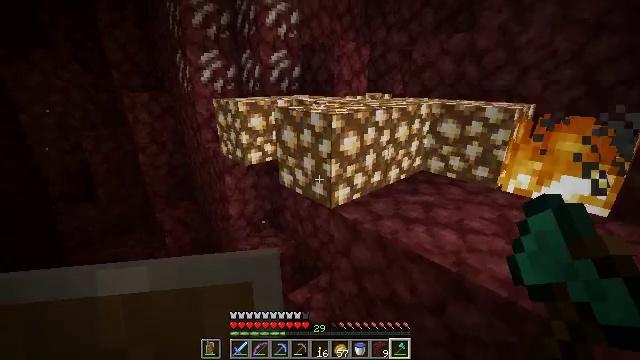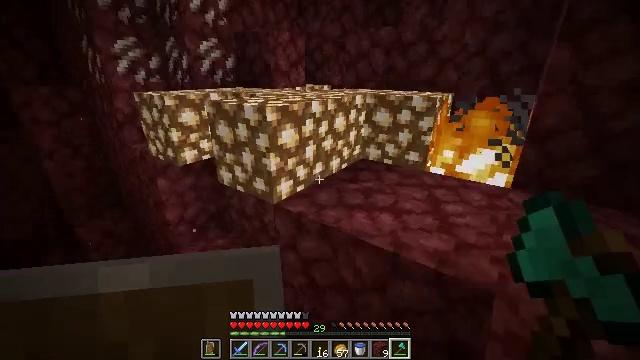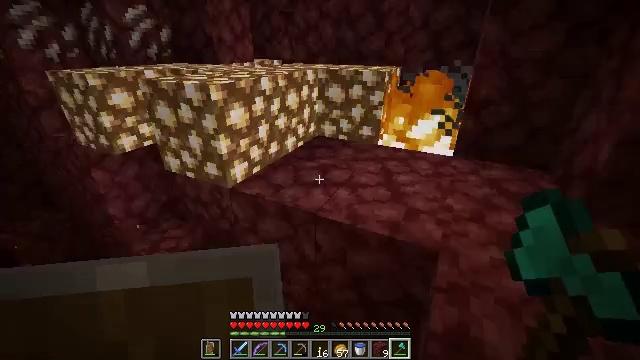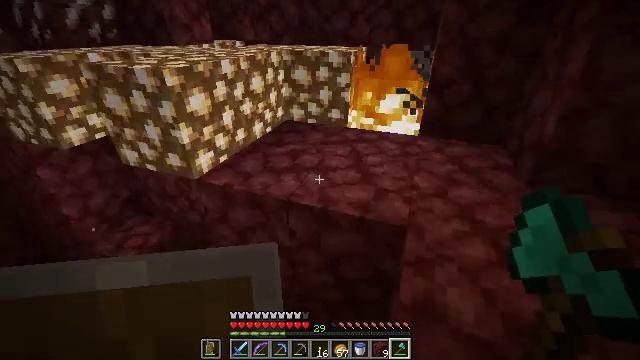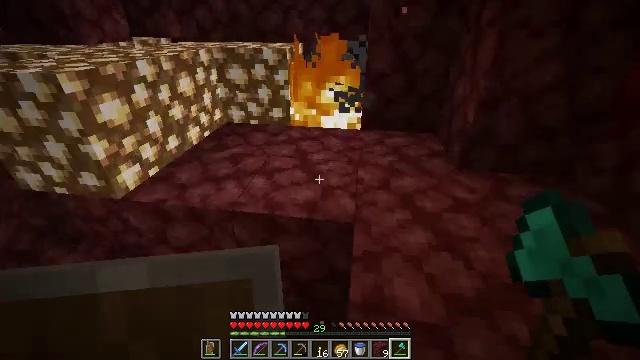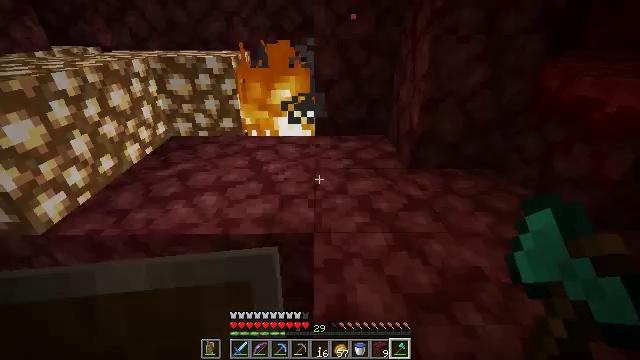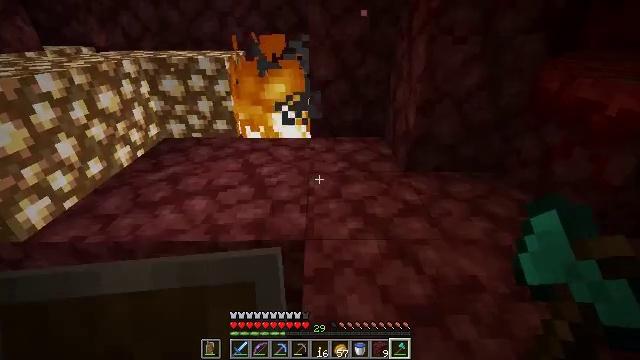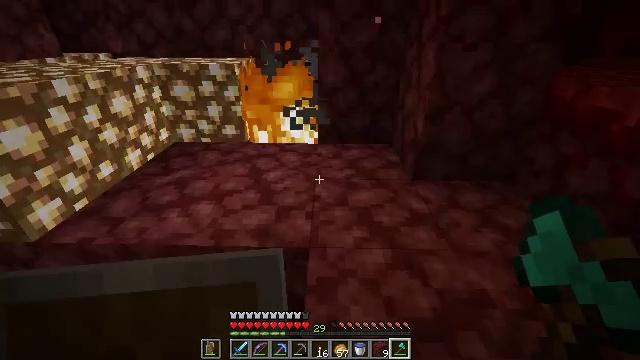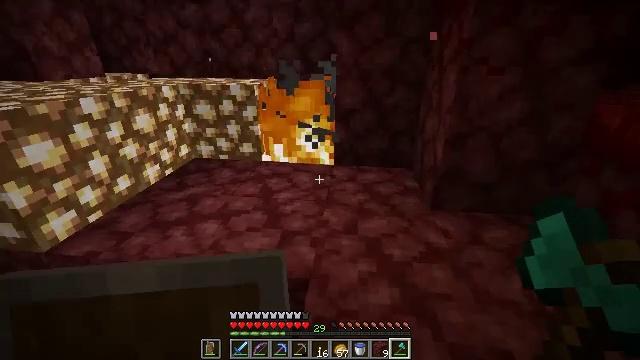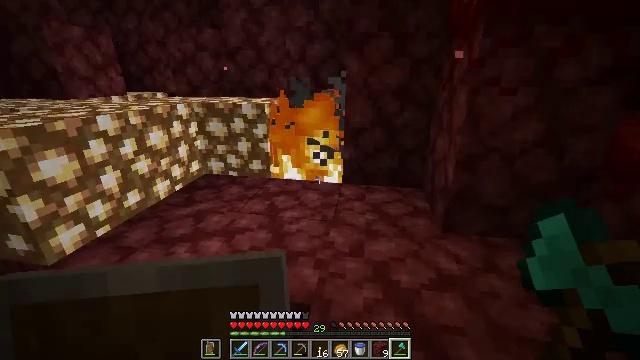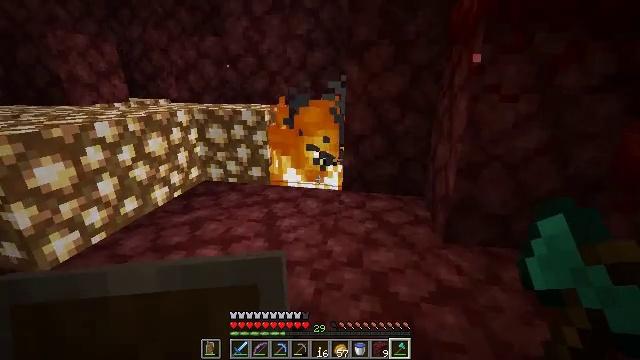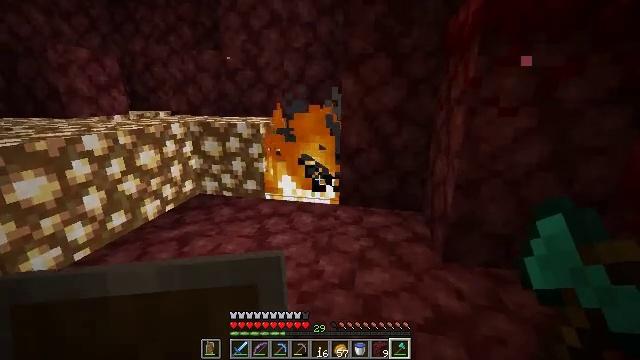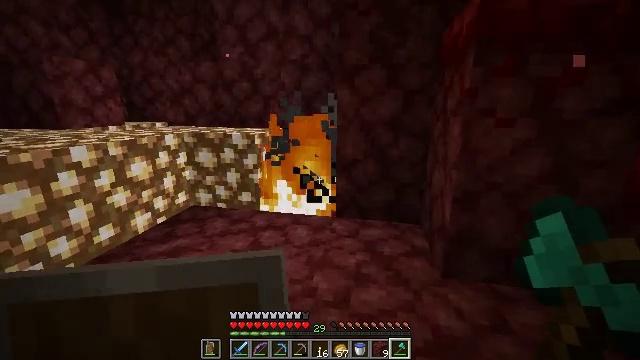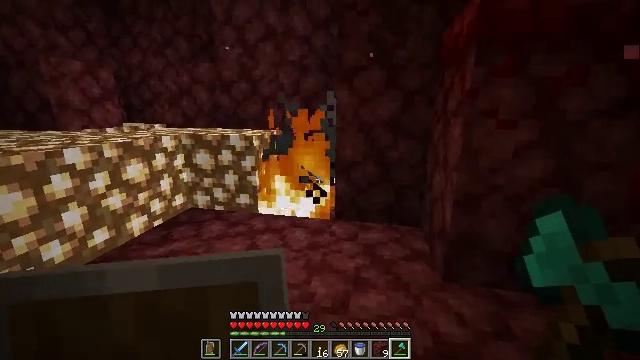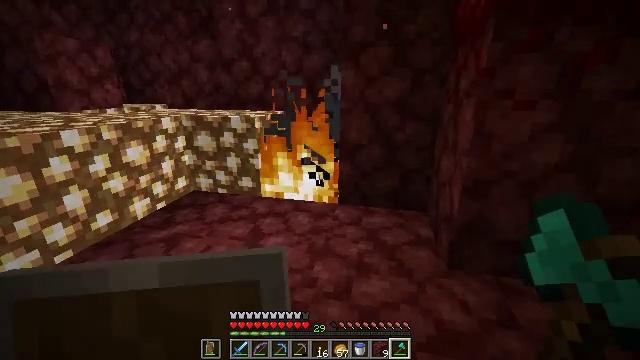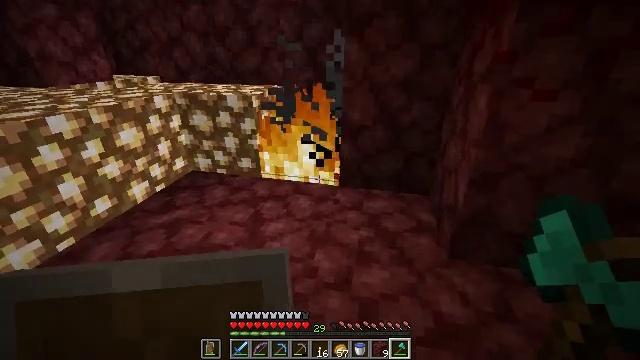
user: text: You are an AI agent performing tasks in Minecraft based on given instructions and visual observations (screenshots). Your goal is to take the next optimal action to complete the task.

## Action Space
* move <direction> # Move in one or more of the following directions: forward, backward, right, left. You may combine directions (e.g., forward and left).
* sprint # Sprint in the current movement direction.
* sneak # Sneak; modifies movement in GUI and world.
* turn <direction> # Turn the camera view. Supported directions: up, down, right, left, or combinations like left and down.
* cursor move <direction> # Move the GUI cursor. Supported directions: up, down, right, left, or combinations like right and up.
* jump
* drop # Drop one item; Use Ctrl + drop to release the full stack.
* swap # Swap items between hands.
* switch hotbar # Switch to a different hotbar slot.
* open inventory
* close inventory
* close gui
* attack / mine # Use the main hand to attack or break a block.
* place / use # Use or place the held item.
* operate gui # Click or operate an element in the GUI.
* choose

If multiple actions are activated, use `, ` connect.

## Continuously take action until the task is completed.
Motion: motion action
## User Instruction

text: Destroy the fire.
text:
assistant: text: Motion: move right, sneak, turn right and down
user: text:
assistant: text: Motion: move right, sneak, turn right and down
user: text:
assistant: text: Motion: move forward and move right, sneak, turn right and down
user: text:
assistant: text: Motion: move forward and move right, sneak, turn right
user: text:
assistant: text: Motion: move forward and move right, sneak, turn right and up
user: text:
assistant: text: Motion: move forward and move right, sneak
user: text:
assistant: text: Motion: move forward and move right, sneak, turn left and up
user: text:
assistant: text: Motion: move forward and move right, sneak, turn left and up
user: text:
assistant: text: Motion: move forward and move right, sneak, turn left and up
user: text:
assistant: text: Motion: move forward and move right, sneak, turn up
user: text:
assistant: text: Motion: move forward and move right, sneak, turn up
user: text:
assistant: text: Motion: move forward, sneak, turn up
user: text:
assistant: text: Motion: move forward, sneak
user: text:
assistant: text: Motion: move forward, turn left and down
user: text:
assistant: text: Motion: move forward, turn down
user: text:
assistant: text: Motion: move forward and move right, turn left and down
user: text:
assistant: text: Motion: move forward and move right, turn left and down
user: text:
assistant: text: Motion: turn left
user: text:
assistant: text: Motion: no_op
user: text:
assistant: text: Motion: no_op
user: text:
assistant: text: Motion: turn up
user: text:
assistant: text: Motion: no_op
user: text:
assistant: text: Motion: no_op
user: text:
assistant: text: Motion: no_op
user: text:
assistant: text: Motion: no_op
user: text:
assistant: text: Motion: no_op
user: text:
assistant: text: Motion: use / place
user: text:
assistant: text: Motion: use / place
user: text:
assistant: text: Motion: no_op
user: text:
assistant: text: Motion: no_op